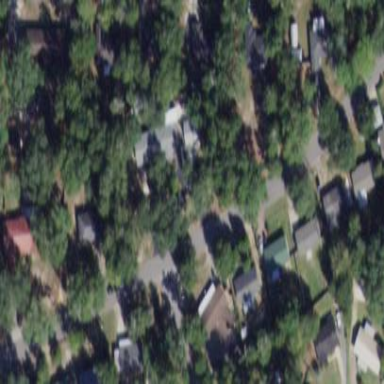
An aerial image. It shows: Residential area composed of single-family homes.